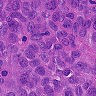
Metastatic tissue present: yes